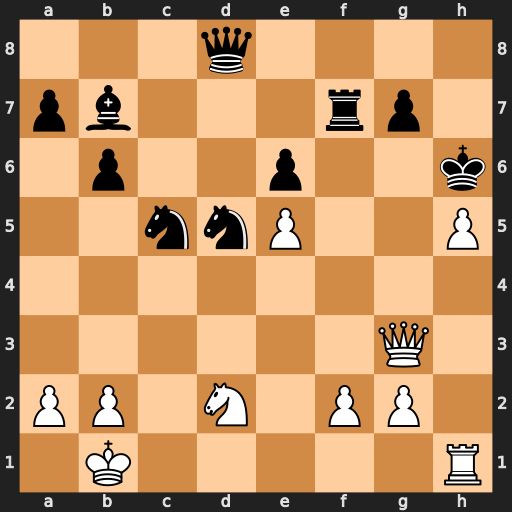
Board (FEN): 3q4/pb3rp1/1p2p2k/2nnP2P/8/6Q1/PP1N1PP1/1K5R
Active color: w
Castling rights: -
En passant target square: -
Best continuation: Qg6#